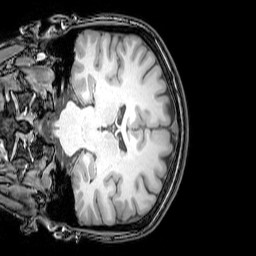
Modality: T1w
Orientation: coronal
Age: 22
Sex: female
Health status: healthy
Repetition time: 0.081 s
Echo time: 0.037 s